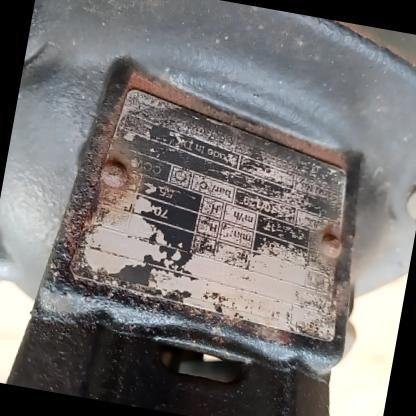
Klasa: tabliczka-znamionowa